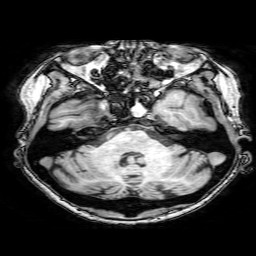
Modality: T1w
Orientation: coronal
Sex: female
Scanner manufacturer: philips
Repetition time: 0.008129 s
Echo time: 0.00373 s